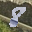
Label: 8